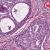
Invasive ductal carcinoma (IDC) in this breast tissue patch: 0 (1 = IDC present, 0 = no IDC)